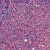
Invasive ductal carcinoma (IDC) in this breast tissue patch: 0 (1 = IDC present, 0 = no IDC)